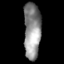
Tissue: skin
Cell type: Epithelial cells
Senescence score: 0.2845
Nuclear area (px): 932
Mean DAPI intensity: 142.033